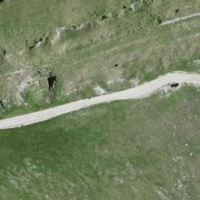
EUNIS habitat code: 23
Species observed at this site:
Corvus corone
Jynx torquilla
Sylvia atricapilla
Spinus spinus
Poecile palustris
Pernis apivorus
Erithacus rubecula
Cuculus canorus
Dryocopus martius
Phoenicurus ochruros
Certhia familiaris
Phoenicurus phoenicurus
Corvus corax
Periparus ater
Cyanistes caeruleus
Lophophanes cristatus
Sturnus vulgaris
Chloris chloris
Pyrrhula pyrrhula
Troglodytes troglodytes
Corvus frugilegus
Passer domesticus
Passer montanus
Turdus merula
Papilio machaon
Tachymarptis melba
Emberiza cia
Hirundo rustica
Milvus migrans
Milvus milvus
Turdus pilaris
Regulus regulus
Coccothraustes coccothraustes
Aquila chrysaetos
Phylloscopus trochilus
Motacilla alba
Delichon urbicum
Certhia brachydactyla
Anthus trivialis
Oenanthe oenanthe
Turdus philomelos
Falco subbuteo
Emberiza citrinella
Anthus spinoletta
Dendrocopos major
Prunella modularis
Turdus viscivorus
Charadrius morinellus
Buteo buteo
Anthus pratensis
Strix aluco
Phylloscopus collybita
Carduelis citrinella
Gallinula chloropus
Alauda arvensis
Coturnix coturnix
Pica pica
Sitta europaea
Nucifraga caryocatactes
Garrulus glandarius
Columba livia
Falco tinnunculus
Picus viridis
Motacilla cinerea
Lanius excubitor
Linaria cannabina
Fringilla coelebs
Regulus ignicapilla
Lanius collurio
Turdus torquatus
Coloeus monedula
Ptyonoprogne rupestris
Carduelis carduelis
Columba palumbus
Fringilla montifringilla
Lullula arborea
Parus major
Accipiter nisus